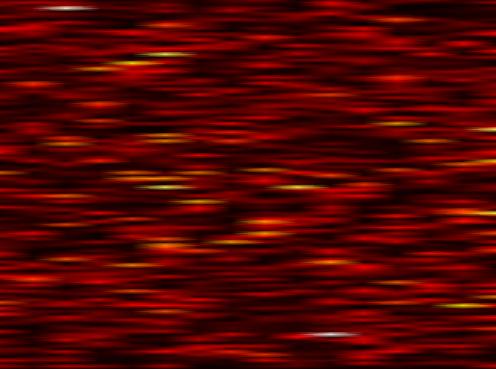
Label: FOFDM